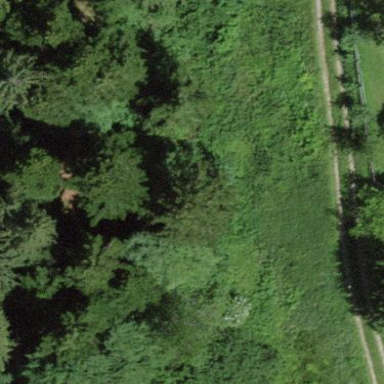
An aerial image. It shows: Forest area.